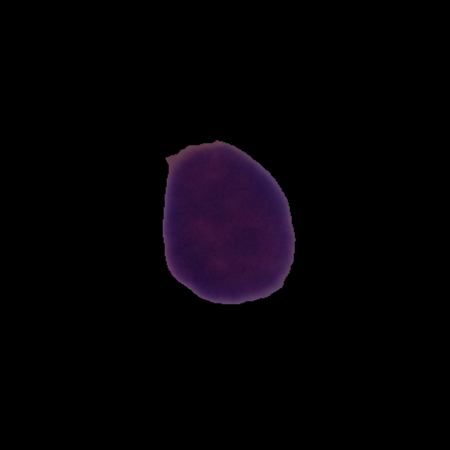
Label: healthy